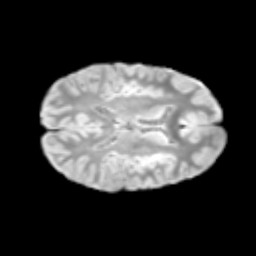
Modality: T2w
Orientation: axial
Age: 11
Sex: male
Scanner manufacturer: siemens
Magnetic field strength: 3 T
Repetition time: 3.8 s
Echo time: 0.07 s